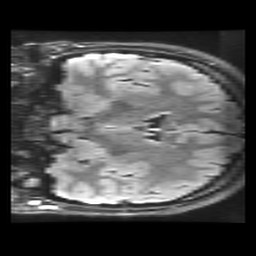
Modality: FLAIR
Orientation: coronal
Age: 21
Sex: female
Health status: healthy
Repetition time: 12 s
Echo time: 0.09782 s